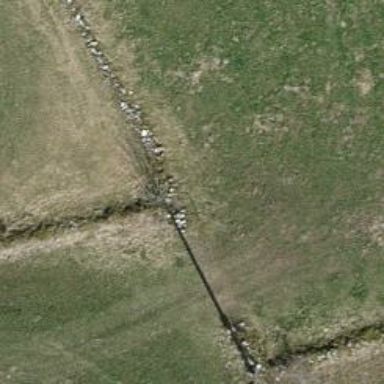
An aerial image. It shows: Dry stone wall barrier.